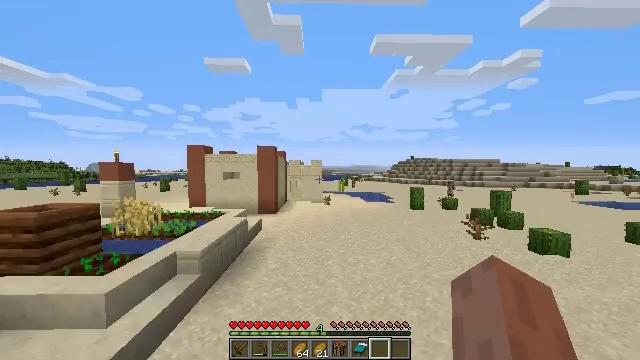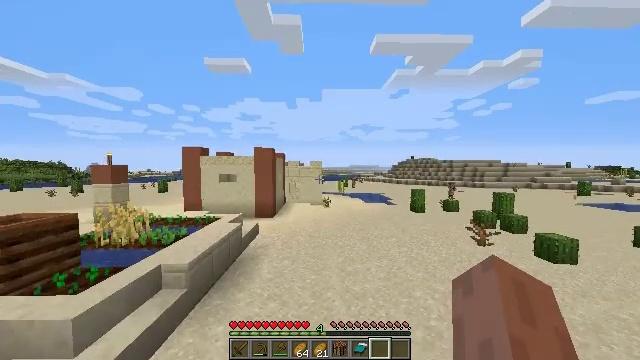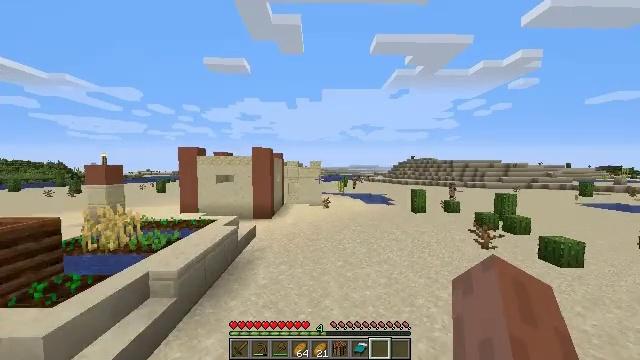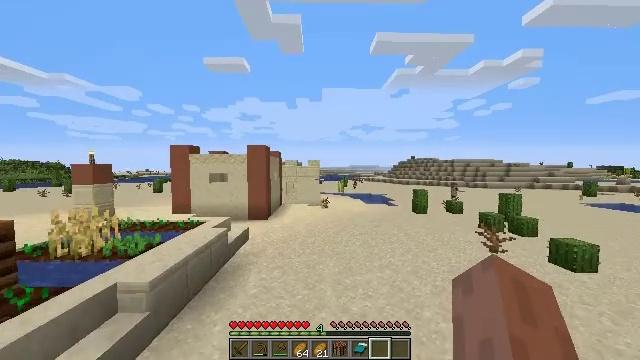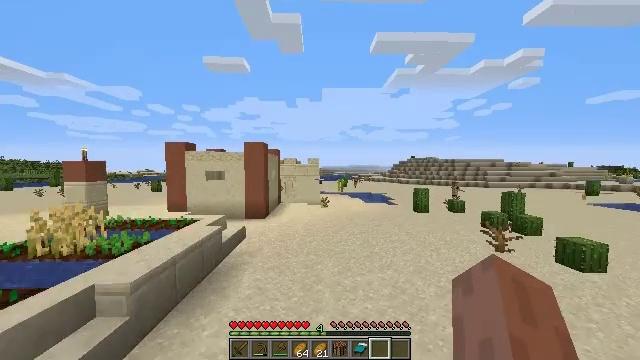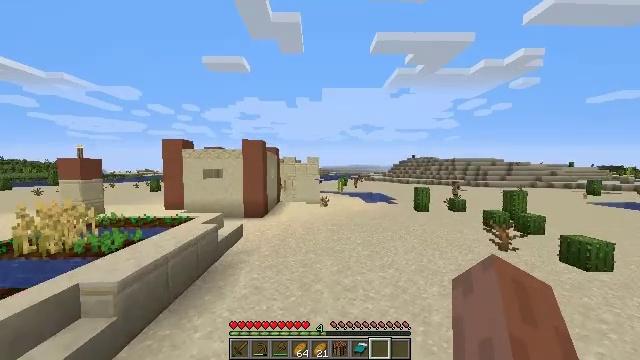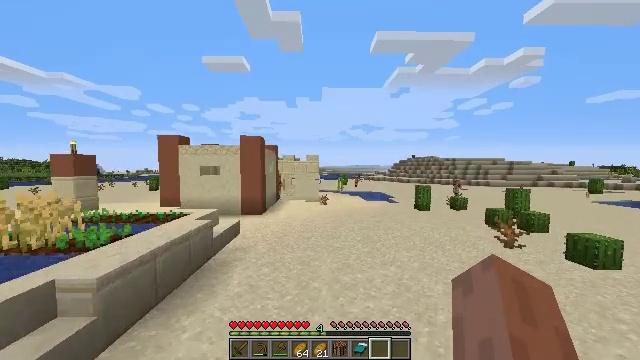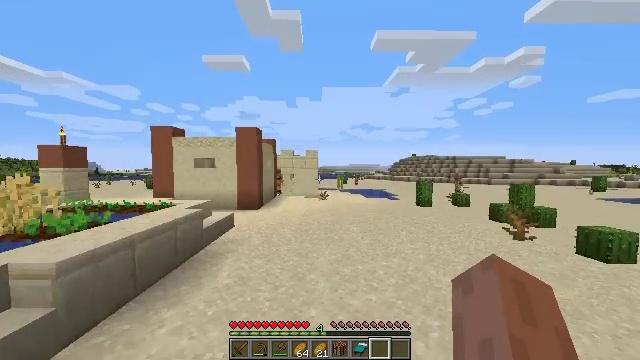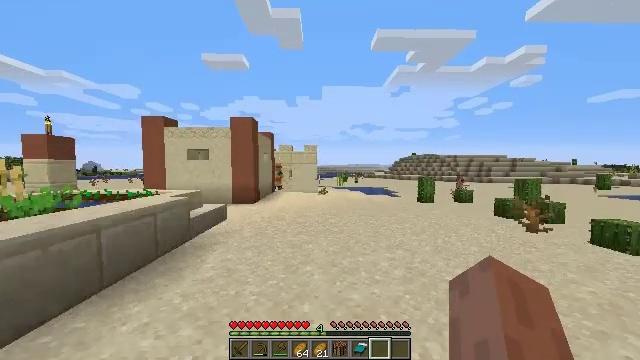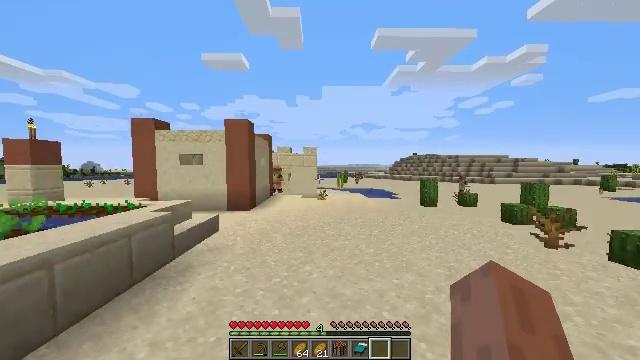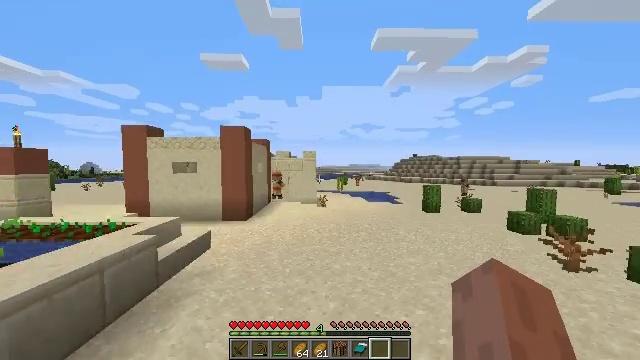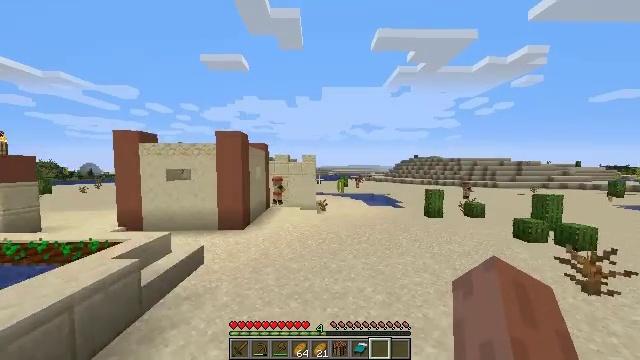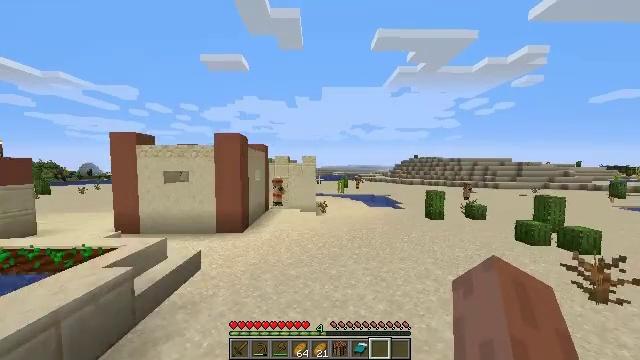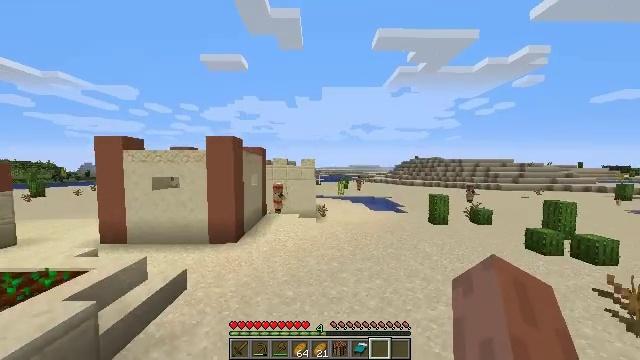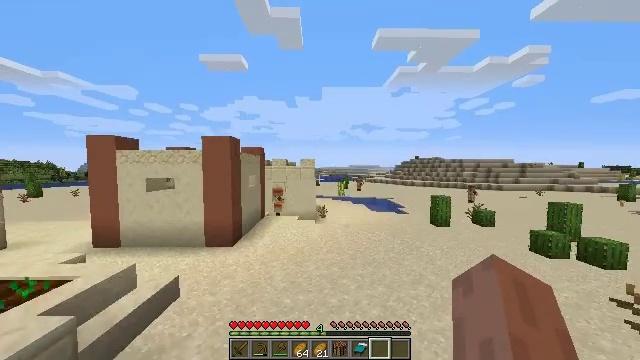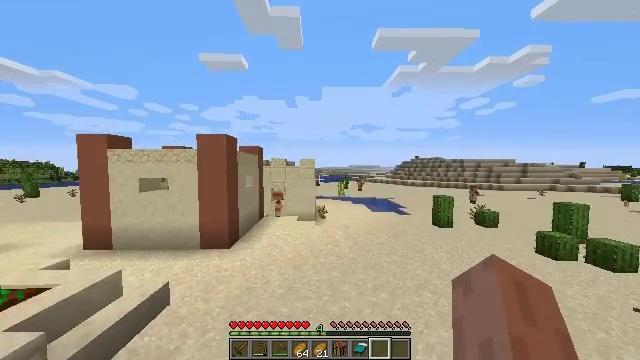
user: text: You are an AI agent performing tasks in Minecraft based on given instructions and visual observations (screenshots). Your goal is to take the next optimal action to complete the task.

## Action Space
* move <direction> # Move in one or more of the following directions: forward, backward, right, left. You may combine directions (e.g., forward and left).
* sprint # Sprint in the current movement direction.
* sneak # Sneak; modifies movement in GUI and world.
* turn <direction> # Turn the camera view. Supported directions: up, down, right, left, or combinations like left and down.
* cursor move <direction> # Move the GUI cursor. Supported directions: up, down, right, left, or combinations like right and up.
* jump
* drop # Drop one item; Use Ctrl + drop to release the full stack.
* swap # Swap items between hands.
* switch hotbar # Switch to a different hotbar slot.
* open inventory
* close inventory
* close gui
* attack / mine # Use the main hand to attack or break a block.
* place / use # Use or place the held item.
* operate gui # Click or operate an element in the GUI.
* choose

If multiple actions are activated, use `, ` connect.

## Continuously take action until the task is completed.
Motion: motion action
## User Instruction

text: Mine the blast furnace.
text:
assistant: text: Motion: move forward, jump
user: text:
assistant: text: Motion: move forward, jump
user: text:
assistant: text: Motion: move forward, jump
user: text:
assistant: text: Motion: move forward, jump
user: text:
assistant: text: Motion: move forward, jump
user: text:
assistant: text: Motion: move forward, jump
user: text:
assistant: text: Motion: move forward, jump
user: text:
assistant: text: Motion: move forward, jump
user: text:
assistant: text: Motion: move forward, jump
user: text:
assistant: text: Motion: move forward, jump
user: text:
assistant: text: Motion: move forward, jump
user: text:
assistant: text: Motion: move forward, jump
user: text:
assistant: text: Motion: move forward, jump
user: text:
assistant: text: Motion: move forward, jump
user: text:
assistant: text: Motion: move forward, jump
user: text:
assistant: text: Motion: move forward, jump
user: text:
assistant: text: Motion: move forward, jump
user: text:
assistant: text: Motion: move forward, jump
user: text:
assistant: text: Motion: move forward, jump
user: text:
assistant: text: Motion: move forward, jump
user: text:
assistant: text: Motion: move forward, turn left, jump
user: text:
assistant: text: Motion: move forward, jump
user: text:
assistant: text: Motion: move forward, jump
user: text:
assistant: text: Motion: move forward, jump
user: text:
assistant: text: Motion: move forward, jump
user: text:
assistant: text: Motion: move forward, jump
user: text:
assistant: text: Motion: move forward, jump
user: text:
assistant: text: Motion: move forward, jump
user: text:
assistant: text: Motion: move forward, jump
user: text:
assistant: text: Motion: move forward, turn left, jump